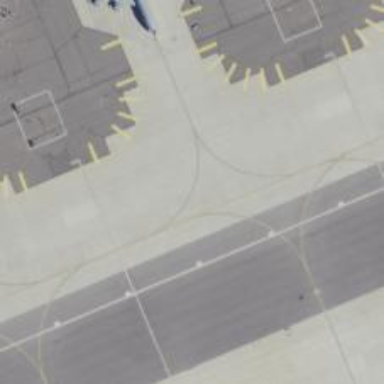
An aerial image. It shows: View of taxiway at the airport.